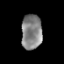
Tissue: prostate
Cell type: T cells
Senescence score: 0.3582
Nuclear area (px): 705
Mean DAPI intensity: 131.121